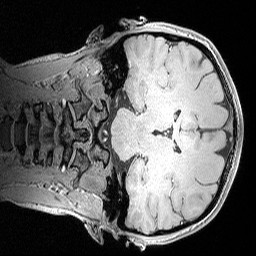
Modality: MP2RAGE
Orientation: coronal
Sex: female
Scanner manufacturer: siemens
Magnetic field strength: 3 T
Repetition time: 5 s
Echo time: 0.00292 s